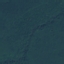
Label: Forest